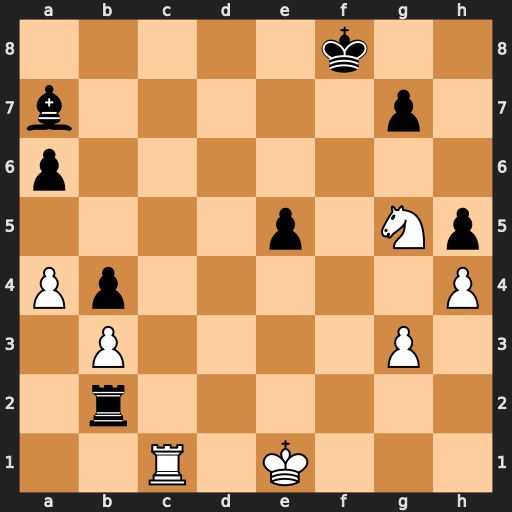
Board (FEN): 5k2/b5p1/p7/4p1Np/Pp5P/1P4P1/1r6/2R1K3
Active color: w
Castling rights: -
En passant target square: -
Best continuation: Rc8+ Ke7 Rc7+